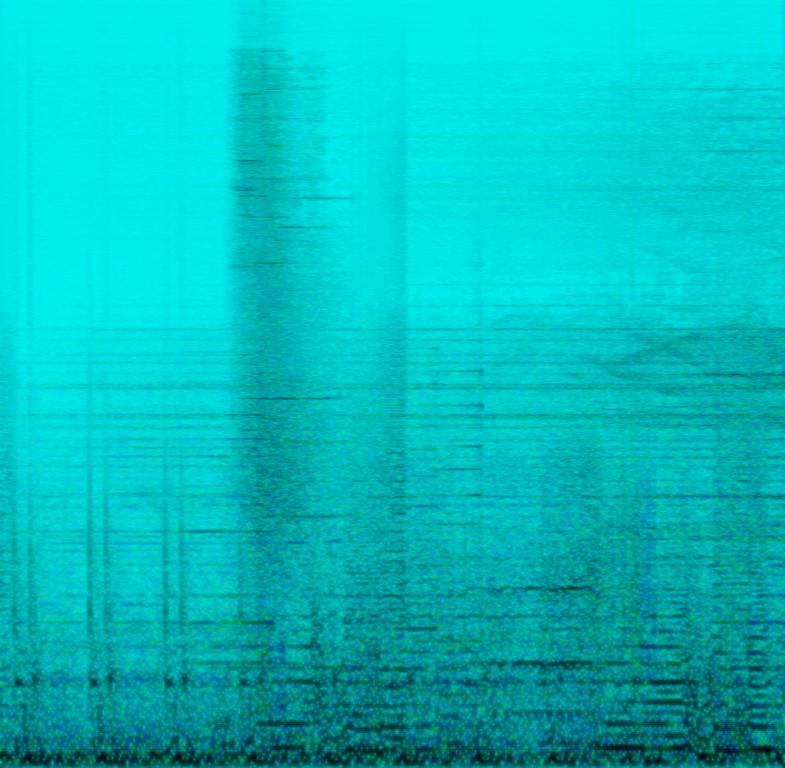
This audio contains a violent and tense cinematic composition. Evolving synth pads are played in a higher key with an aggressive overdrive bass sound with reverb. Then you can hear a machine gun shooting. This song may be playing for an action video-game.